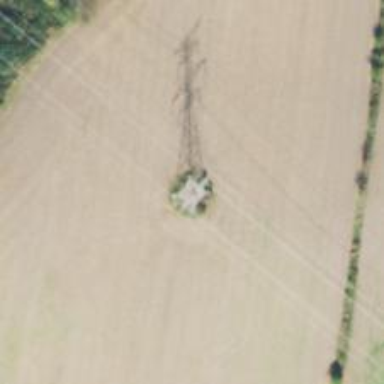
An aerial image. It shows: Lattice structure tower used for power transmission.